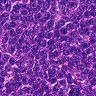
Metastatic tissue present: no